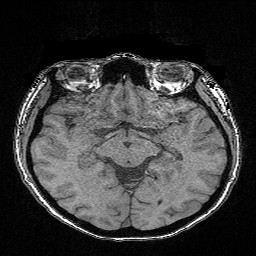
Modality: FLASH
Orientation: coronal
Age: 24
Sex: female